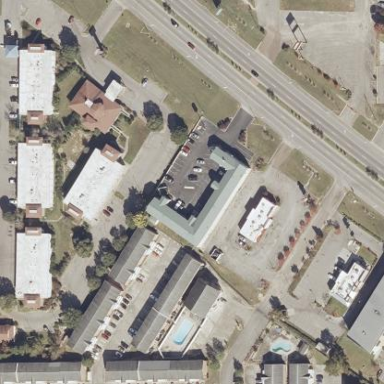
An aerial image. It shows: Building that is motel.